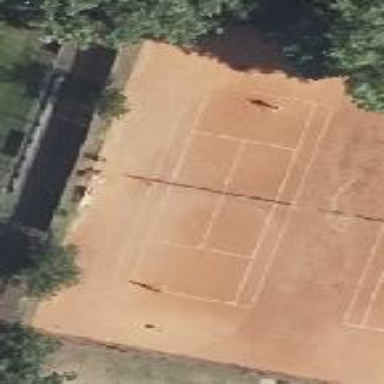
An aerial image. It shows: Tennis court on the leisure land pitch.